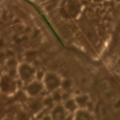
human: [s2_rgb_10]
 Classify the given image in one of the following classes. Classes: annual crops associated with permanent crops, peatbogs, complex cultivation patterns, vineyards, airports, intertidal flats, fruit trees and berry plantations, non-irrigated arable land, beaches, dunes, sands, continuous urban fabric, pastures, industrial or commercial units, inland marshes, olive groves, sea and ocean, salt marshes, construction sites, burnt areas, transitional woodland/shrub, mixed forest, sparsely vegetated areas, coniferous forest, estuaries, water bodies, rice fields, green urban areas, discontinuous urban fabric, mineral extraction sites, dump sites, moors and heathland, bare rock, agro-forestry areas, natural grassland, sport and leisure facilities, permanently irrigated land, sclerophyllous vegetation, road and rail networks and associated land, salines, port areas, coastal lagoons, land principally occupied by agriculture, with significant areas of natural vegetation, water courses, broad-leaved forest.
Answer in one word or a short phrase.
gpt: non-irrigated arable land